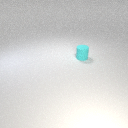
small cyan rubber cylinder